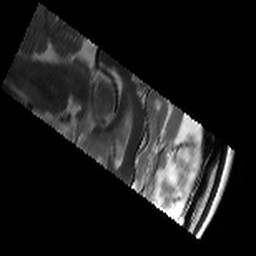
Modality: T2w
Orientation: sagittal
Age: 22
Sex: female
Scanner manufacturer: siemens
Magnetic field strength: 3 T
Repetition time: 8.02 s
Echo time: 0.08 s